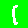
Digit: 1